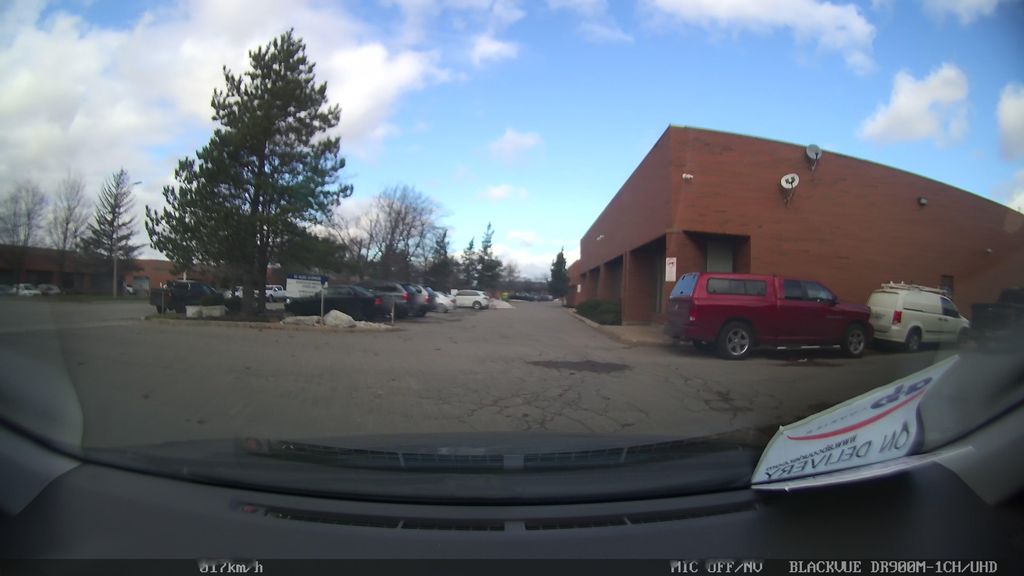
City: toronto